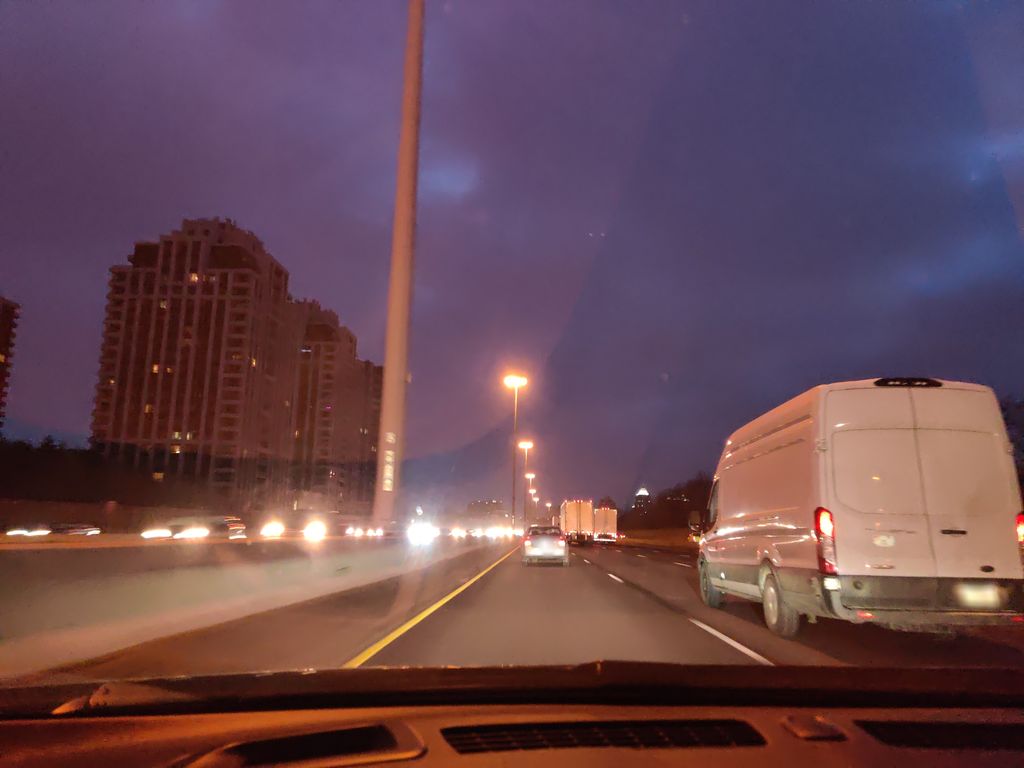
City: toronto